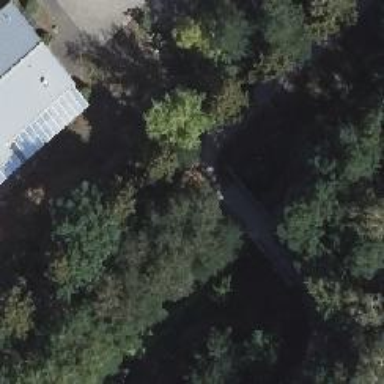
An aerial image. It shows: Asphalt path that serves as bridge.